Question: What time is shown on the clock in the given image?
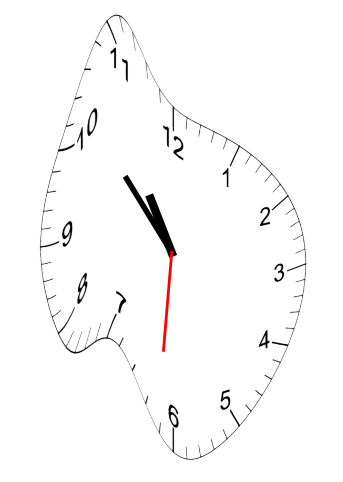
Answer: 10:52:31